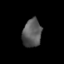
Tissue: skin
Cell type: Epithelial cells
Senescence score: 0.2203
Nuclear area (px): 519
Mean DAPI intensity: 89.16